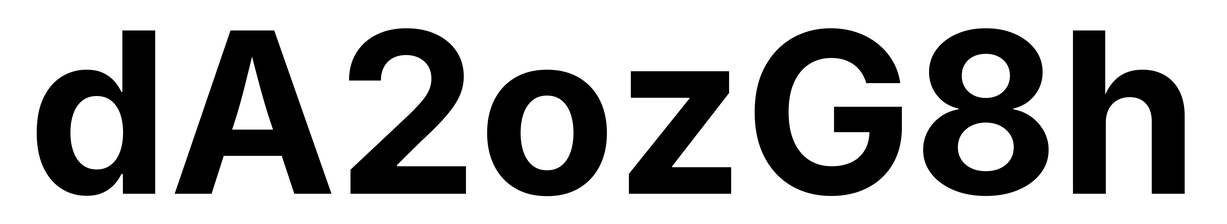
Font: Inter_Bold